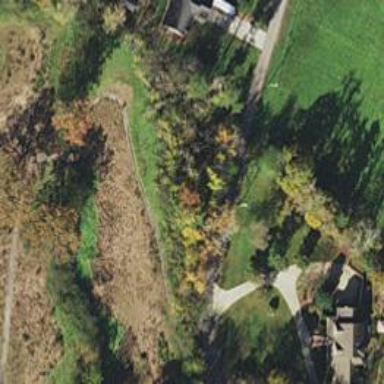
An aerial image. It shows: Path designated for golf carts.